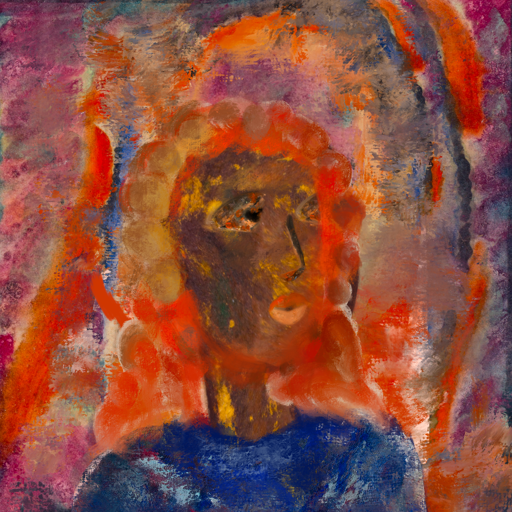
Background: Experience, Head And Neck Side: Comrade, Face Side: Gypsy_Queen, Bust: Irani, Hair Side: Rupkatha, Head Accessory: Blank, Second Necklace: Blank, Necklace: Blank, Baby: Blank